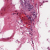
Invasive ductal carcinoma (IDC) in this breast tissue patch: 0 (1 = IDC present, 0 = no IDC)